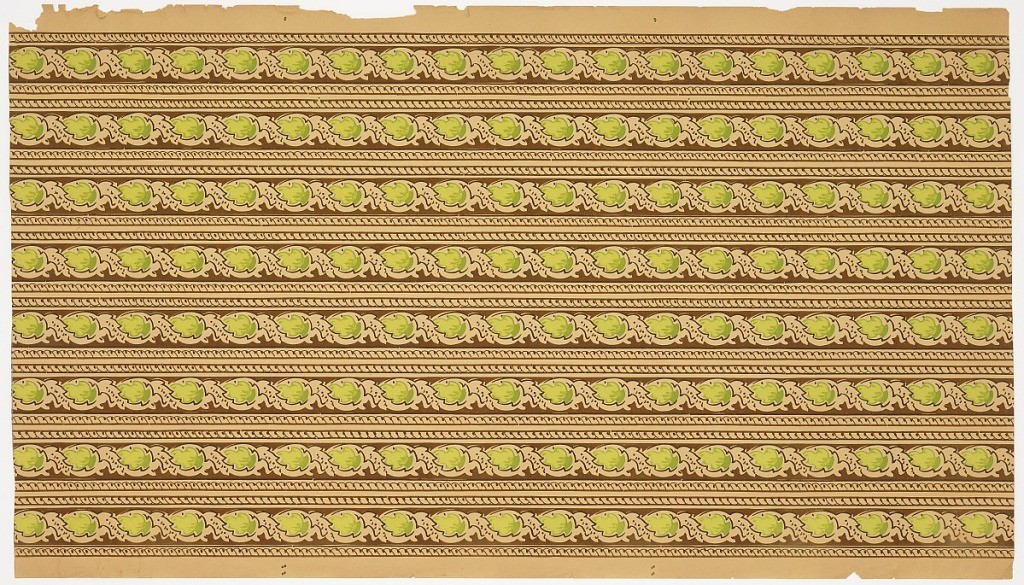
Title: Border
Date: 1905–1915
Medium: Machine-printed paper, ungrounded
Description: Uncut borders printed eight across the width. Bands of stylized green leaves on brown background with thin rope-like band on top and bottom. Printed in light green, green, brown and dark brown on ungrounded paper.